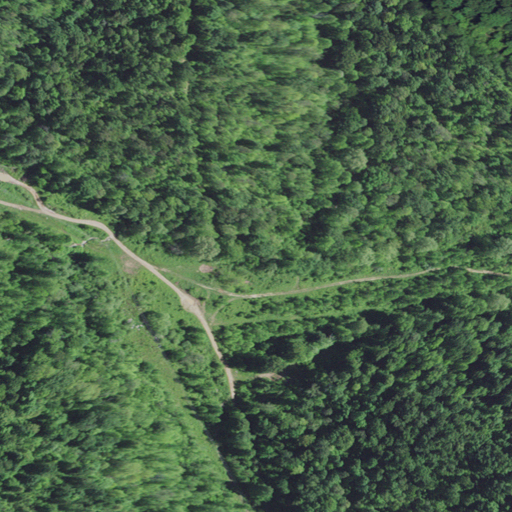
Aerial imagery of valley in Kentucky named Griffin Hollow containing deciduous forest, open development, mixed forest, low intensity development, and shrub